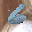
Label: 6